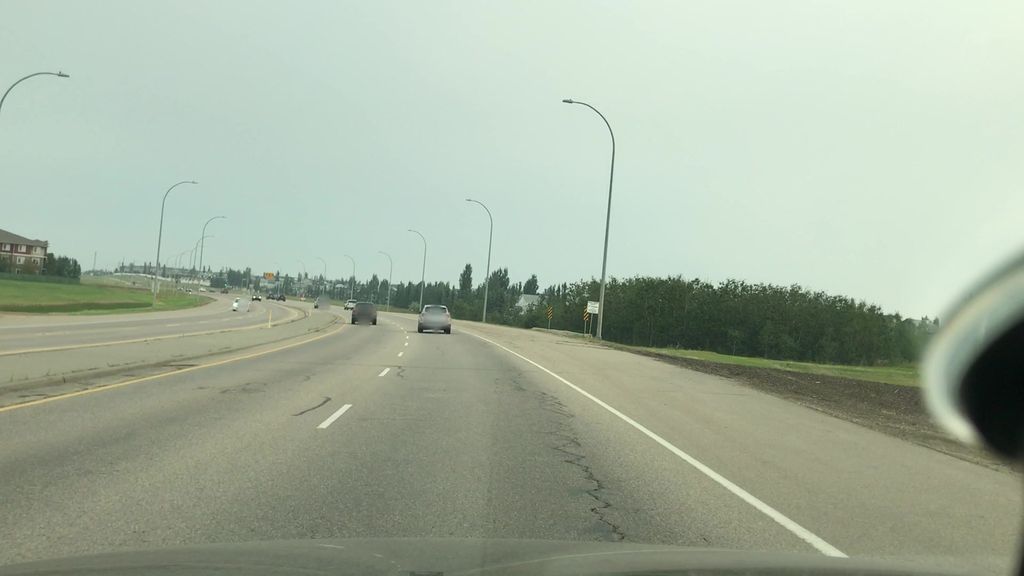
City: edmonton